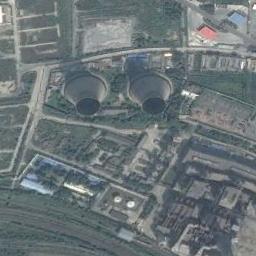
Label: thermal_power_station